Question:
I have 3 layout folders in my project:
and as of now i don't have anything in but has layouts with small dimensions and has layouts with large dimensions.
The problem is:
when i test my app on a it uses layouts from
when i test my app on a even now it uses layouts from
Is it because thought i have doesn't fall into large screens, hence uses the default folder?
If that is the case, how can i make layouts for there is nothing like or .
Moreover, if i design my layout for it should work perfectly for since they both fall under same screen size, only density changes. And i am using everywhere. Am i right?
any help appreciated.
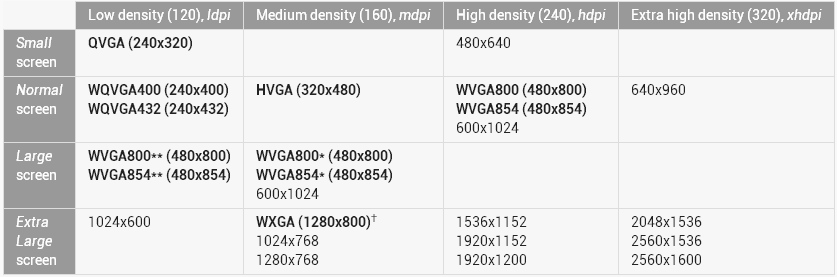
Answer: When it comes to then it is depending on (inches) not on of your device
see below for specification

Additionally is basically for Drawables while is for Layout.